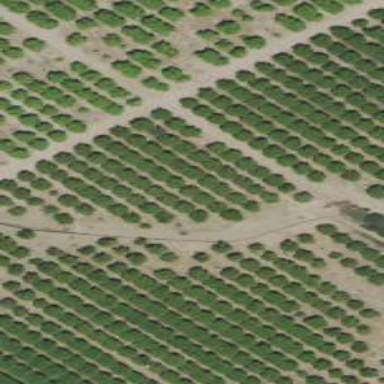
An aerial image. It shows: Orchard filled with citrus fruits.